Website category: book
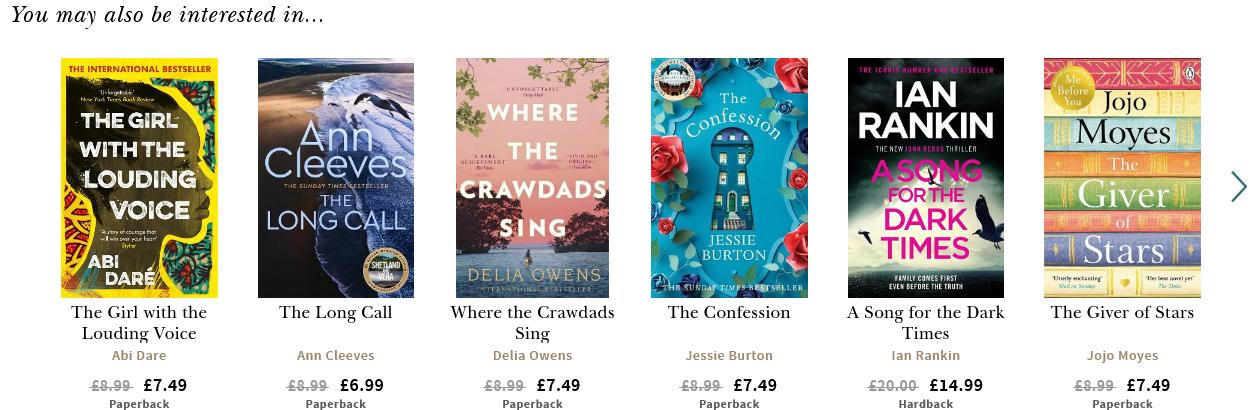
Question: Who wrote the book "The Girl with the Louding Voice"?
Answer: Abi Dare

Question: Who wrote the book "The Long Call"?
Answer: Ann Cleeves

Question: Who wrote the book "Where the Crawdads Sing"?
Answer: Delia Owens

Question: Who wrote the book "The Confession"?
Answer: Jessie Burton

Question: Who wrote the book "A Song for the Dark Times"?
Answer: Ian Rankin

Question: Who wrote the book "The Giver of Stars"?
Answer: Jojo Moyes

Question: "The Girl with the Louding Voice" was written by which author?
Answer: Abi Dare

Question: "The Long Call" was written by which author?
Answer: Ann Cleeves

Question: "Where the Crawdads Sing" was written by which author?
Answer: Delia Owens

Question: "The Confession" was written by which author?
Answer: Jessie Burton

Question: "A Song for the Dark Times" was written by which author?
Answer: Ian Rankin

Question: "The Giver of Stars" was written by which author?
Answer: Jojo Moyes

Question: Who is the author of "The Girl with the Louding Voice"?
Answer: Abi Dare

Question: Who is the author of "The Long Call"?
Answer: Ann Cleeves

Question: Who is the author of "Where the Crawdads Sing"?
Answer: Delia Owens

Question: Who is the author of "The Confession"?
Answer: Jessie Burton

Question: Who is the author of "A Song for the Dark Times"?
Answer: Ian Rankin

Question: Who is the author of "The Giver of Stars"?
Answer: Jojo Moyes

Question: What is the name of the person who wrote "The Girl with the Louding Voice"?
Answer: Abi Dare

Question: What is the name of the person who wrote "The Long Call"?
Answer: Ann Cleeves

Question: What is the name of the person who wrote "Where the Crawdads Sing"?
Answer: Delia Owens

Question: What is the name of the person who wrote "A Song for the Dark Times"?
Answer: Ian Rankin

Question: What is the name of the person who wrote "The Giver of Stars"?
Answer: Jojo Moyes

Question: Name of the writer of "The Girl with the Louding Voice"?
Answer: Abi Dare

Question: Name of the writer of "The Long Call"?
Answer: Ann Cleeves

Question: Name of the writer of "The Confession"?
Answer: Jessie Burton

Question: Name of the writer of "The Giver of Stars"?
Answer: Jojo Moyes

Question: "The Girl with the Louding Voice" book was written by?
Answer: Abi Dare

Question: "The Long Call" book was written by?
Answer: Ann Cleeves

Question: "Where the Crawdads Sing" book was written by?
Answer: Delia Owens

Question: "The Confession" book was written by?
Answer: Jessie Burton

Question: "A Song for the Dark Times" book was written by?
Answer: Ian Rankin

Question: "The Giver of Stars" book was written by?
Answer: Jojo Moyes

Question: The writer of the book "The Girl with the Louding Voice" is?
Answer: Abi Dare

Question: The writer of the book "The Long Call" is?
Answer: Ann Cleeves

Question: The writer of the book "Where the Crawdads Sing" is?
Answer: Delia Owens

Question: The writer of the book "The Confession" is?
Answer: Jessie Burton

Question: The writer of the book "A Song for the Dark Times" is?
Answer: Ian Rankin

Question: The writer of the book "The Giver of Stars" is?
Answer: Jojo Moyes

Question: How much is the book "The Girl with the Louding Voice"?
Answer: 7.49

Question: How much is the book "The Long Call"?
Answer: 6.99

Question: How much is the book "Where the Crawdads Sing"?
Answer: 7.49

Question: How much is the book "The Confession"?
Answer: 7.49

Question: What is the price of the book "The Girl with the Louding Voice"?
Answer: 7.49

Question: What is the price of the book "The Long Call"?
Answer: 6.99

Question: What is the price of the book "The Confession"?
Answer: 7.49

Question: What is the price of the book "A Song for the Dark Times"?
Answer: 14.99

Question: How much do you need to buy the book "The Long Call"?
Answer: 6.99

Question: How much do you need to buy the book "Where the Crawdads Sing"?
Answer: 7.49

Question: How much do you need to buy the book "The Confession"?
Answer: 7.49

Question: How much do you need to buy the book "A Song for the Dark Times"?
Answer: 14.99

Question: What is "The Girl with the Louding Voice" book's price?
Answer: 7.49

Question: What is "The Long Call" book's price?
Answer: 6.99

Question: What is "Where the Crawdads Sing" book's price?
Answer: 7.49

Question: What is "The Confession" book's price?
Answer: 7.49

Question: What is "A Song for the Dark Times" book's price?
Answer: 14.99

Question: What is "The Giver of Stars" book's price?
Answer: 7.49

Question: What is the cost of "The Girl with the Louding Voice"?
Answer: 7.49

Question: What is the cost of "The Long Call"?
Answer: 6.99

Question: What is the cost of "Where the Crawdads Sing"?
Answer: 7.49

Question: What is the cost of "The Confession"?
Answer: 7.49

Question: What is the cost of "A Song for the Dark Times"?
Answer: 14.99

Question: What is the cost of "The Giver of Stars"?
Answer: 7.49

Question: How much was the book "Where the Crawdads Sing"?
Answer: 7.49